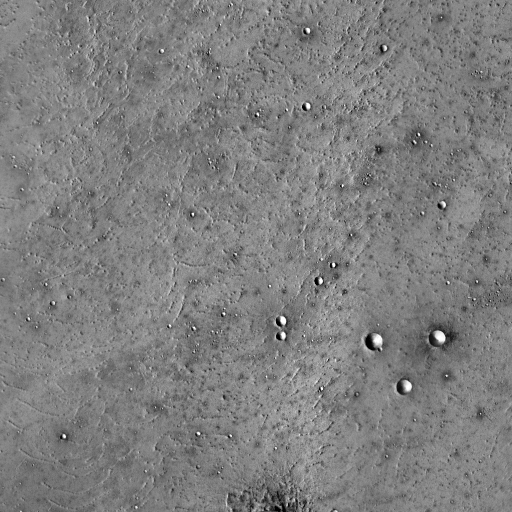
Crater classes present: Background, Other, Layered